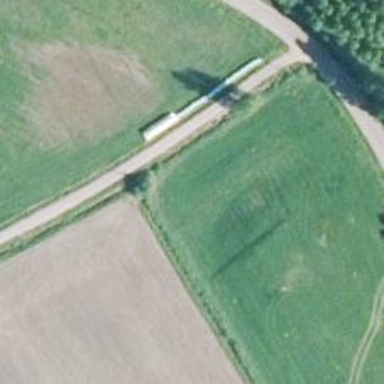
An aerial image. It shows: Communication pole.